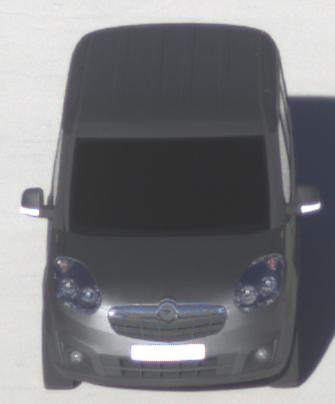
Make: Opel
Model: Combo Combi L1H1 1.4
Detailed model: Combo (D) Combi
Model produced from: 2012/01
Model produced until: 2013/11
Doors: 5
Color: gray
Road condition: dry road
Daytime: morning or afternoon
Contrast: high contrast